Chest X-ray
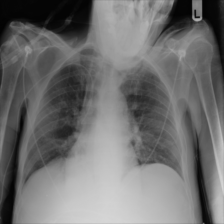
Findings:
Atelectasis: negative
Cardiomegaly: negative
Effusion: negative
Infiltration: negative
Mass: negative
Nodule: negative
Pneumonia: negative
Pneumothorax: negative
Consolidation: negative
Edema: negative
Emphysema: negative
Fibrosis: negative
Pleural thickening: negative
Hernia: negative